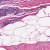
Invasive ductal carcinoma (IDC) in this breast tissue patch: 0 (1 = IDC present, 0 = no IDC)